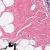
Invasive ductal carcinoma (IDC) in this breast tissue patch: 0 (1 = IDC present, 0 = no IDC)